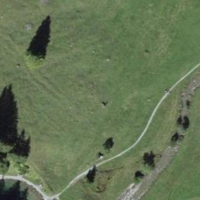
EUNIS habitat code: 24
Species observed at this site:
Dactylorhiza majalis
Caltha palustris
Cinclus cinclus